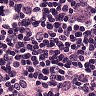
Metastatic tissue present: yes